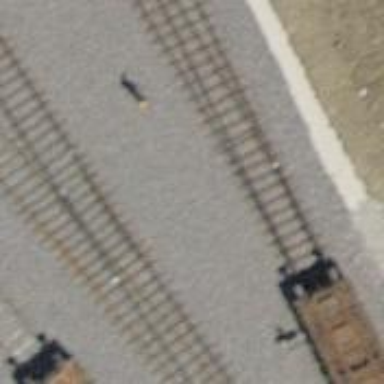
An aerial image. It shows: Railway switch.